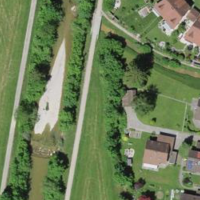
EUNIS habitat code: 55
Species observed at this site:
Symphoricarpos albus